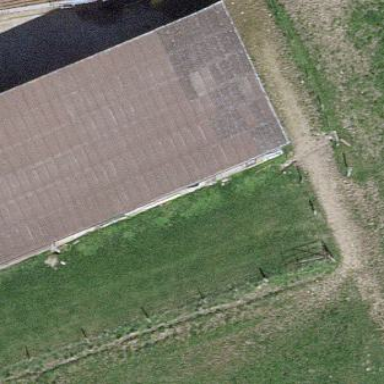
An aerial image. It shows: Shed building.